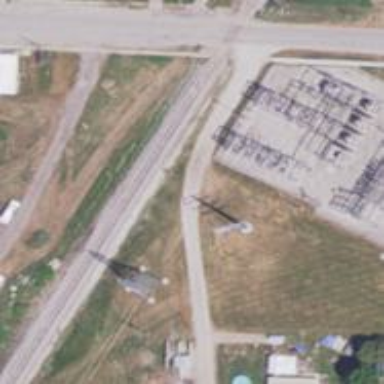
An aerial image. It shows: Power tower.